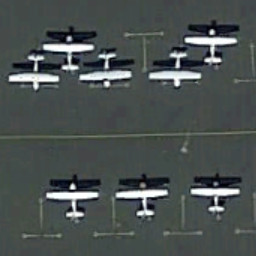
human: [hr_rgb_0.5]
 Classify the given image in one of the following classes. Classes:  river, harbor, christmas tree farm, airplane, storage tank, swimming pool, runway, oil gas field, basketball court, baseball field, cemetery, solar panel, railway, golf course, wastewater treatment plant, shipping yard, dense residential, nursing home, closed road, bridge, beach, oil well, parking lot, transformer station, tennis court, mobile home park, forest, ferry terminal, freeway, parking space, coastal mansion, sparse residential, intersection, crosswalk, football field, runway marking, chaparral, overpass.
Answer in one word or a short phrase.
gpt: airplane